Question: When I run react-native run-android I get an Invariant Violation which tells me "to view config not found or name navigation". And then all the sites where this violation happens. Help please thanks.
'''
import React from "react";
import PropTypes from "prop-types";
import { Card } from "shards-react";
class User extends React.Component {
render() {
const { name, avatar, email, isLoading } = this.props;
const userDetails = (
<div>
<img
className="img-thumbnail rounded-circle mx-auto mb-2 shadow-sm"
src={avatar}
alt={name}
style={{ width: "100px", height: "100px" }}
/>
<h4 className="mb-0">{name}</h4>
<span className="text-muted">{email}</span>
</div>
);
const loadingMessage = <span className="d-flex m-auto">Loading...
</span>;
return (
<Card
className="mx-auto mt-4 text-center p-5"
style={{ maxWidth: "300px", minHeight: "250px" }}
>
{isLoading ? loadingMessage : userDetails}
</Card>
);
}
}
User.propTypes = {
name: PropTypes.string,
avatar: PropTypes.string,
email: PropTypes.string,
isLoading: PropTypes.bool
};
export default User;
'''

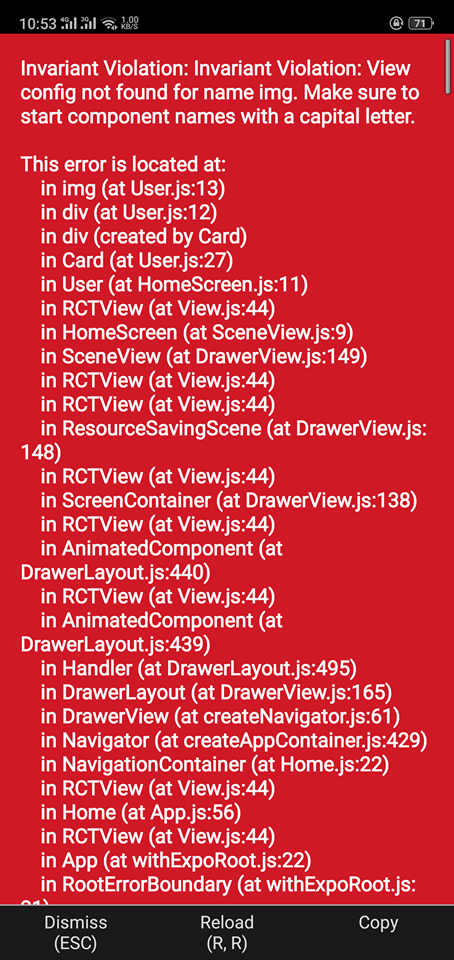
Answer: You cannot use DOM elements (div, img, h4, span,...) inside a React Native application. React Native uses Native iOS or Android elements to communicate with.
Check out the <URL> for more details.